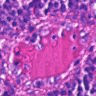
Metastatic tissue present: no